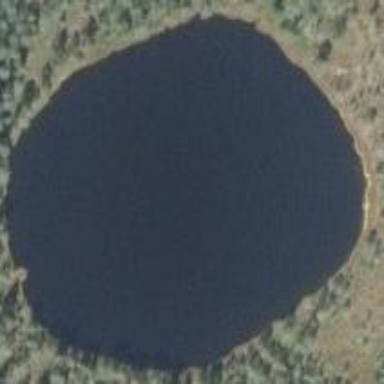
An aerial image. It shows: Serene pond surrounded by nature.